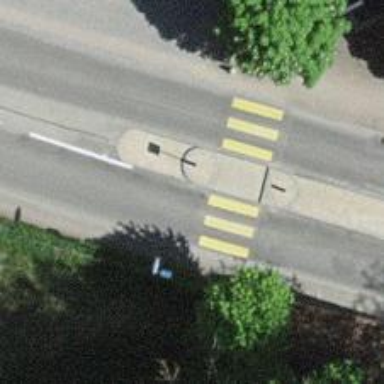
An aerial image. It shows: Zebra crossing with uncontrolled intersection and pedestrian island.